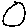
Label: circle